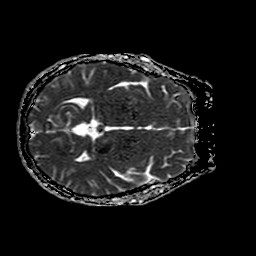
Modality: ADC
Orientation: axial
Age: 41
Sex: male
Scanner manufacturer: philips
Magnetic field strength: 1.5 T
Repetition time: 3.879 s
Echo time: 0.09873 s